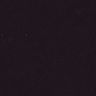
Metastatic tissue present: no